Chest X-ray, PA view. Patient: 60 years old, sex F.
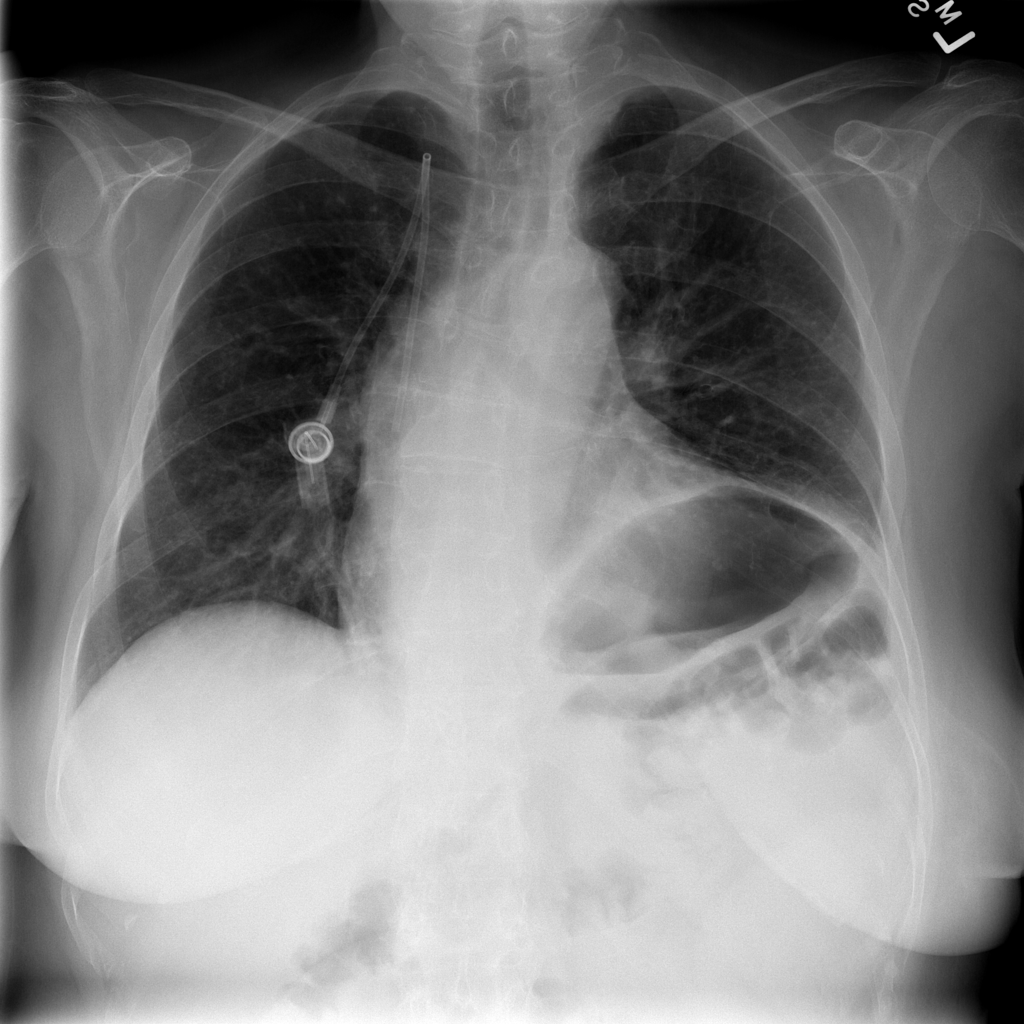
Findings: No Finding